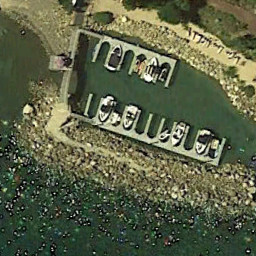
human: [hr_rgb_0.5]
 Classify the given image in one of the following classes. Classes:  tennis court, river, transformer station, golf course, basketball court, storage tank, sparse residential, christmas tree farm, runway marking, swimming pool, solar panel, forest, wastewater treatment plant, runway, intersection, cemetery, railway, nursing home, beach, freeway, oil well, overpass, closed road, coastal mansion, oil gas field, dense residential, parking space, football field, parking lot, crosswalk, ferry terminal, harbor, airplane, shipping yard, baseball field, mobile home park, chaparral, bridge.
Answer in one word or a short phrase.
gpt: ferry terminal